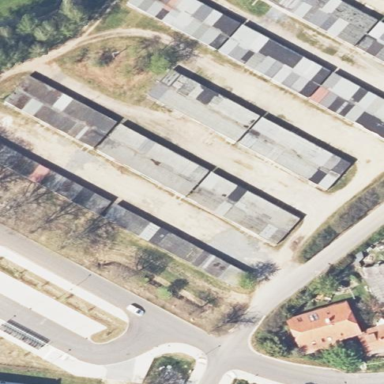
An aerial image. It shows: Flat grey-roofed building used as garages.